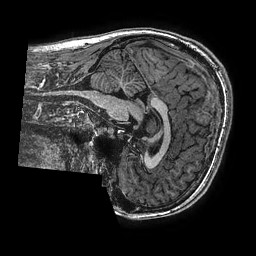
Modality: T1w
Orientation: sagittal
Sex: male
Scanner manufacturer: ge
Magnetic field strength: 3 T
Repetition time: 0.00766 s
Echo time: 0.003476 s